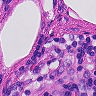
Metastatic tissue present: no